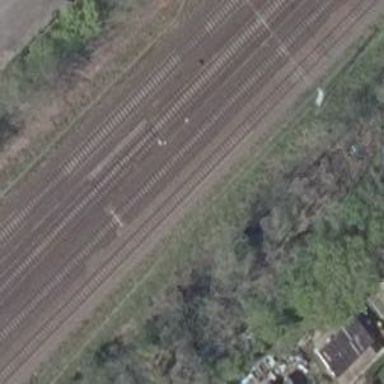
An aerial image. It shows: Railway switch with the turnout side on the left.